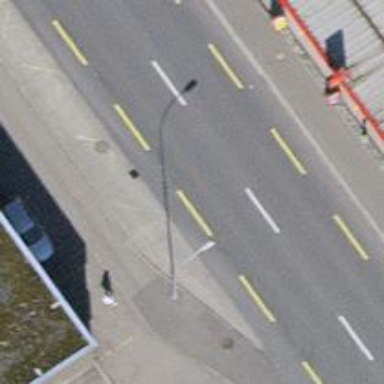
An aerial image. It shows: Trolleybus stop position for public transport.